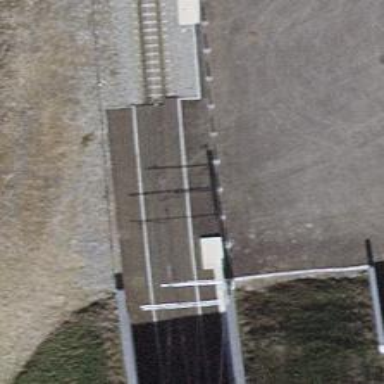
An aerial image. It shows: Narrow-gauge railway track with electrified contact line. The railway has one track.